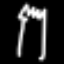
Label: fork